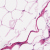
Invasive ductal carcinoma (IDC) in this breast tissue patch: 0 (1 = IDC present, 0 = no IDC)